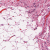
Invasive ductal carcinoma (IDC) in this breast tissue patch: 0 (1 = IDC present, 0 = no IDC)